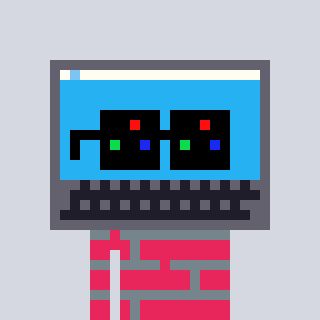
a pixel art character with square black sunglasses, a laptop-shaped head and a redpinkish-colored body on a cool background